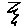
Label: zigzag